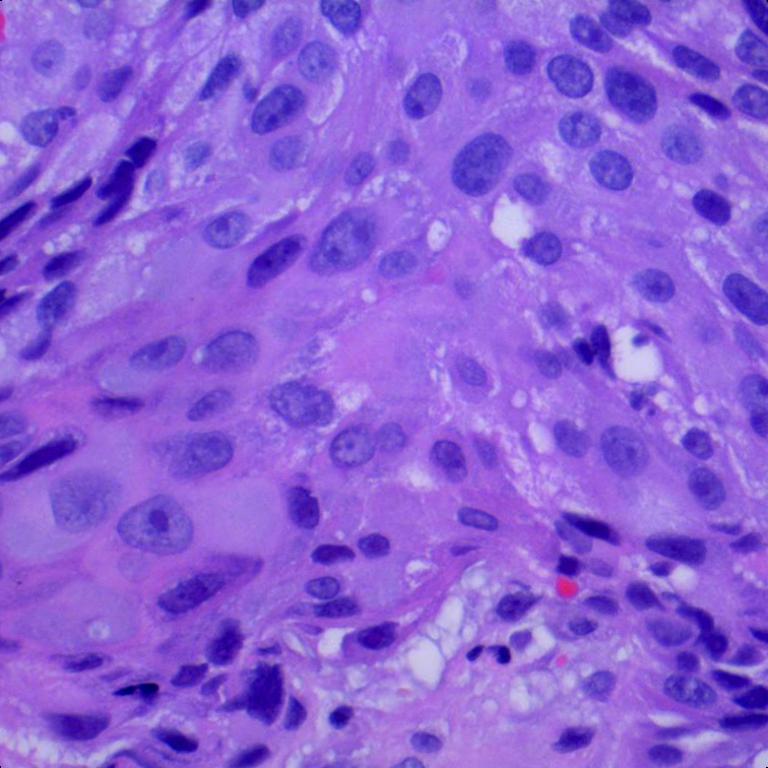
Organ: lung
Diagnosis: squamous carcinomas